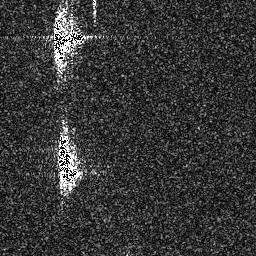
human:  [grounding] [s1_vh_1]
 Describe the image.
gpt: In the satellite image, there is  <ref>1 medium ship </ref> <box>[[18, 7, 33, 24, 0]]</box> located at top left,  <ref>1 medium ship </ref> <box>[[20, 51, 31, 75, 0]]</box> located at left.